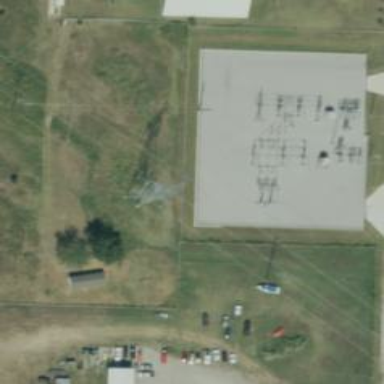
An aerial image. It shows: Distribution power substation secured by fence.